Question: I am trying to filter the arrays who contains 'item.espaco == 'peitoral'', like this.
My Schema:
'''
Mercado.findById({ _id: '5d52e69b4b333234f0bbf1ba' }).where({ 'itens.item.espaco': { $eq: 'peitoral' } }
'''

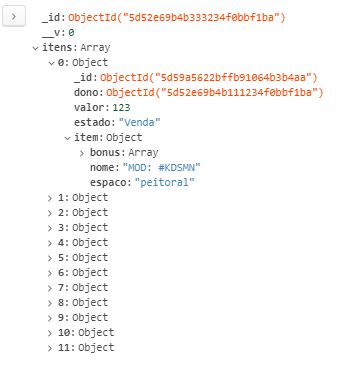
Answer: On mongodb version 3.4 or above
You can use <URL>
'''
Mercado.aggregate([
{ $match: { _id: mongoose.Types.ObjectId("5d52e69b4b333234f0bbf1ba") }},
{ $addFields: {
itens: {
$filter: {
input: "$itens",
as: "iten",
cond: { $eq: ["$$iten.item.espaco", "peitoral"] }
}
}
}}
])
'''
You can use return replacing itens and return filter data using aggregation